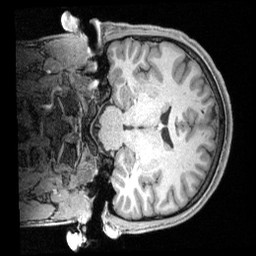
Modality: T1w
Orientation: coronal
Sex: male
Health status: ill
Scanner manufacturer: siemens
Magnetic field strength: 3 T
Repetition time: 2.4 s
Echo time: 0.00201 s